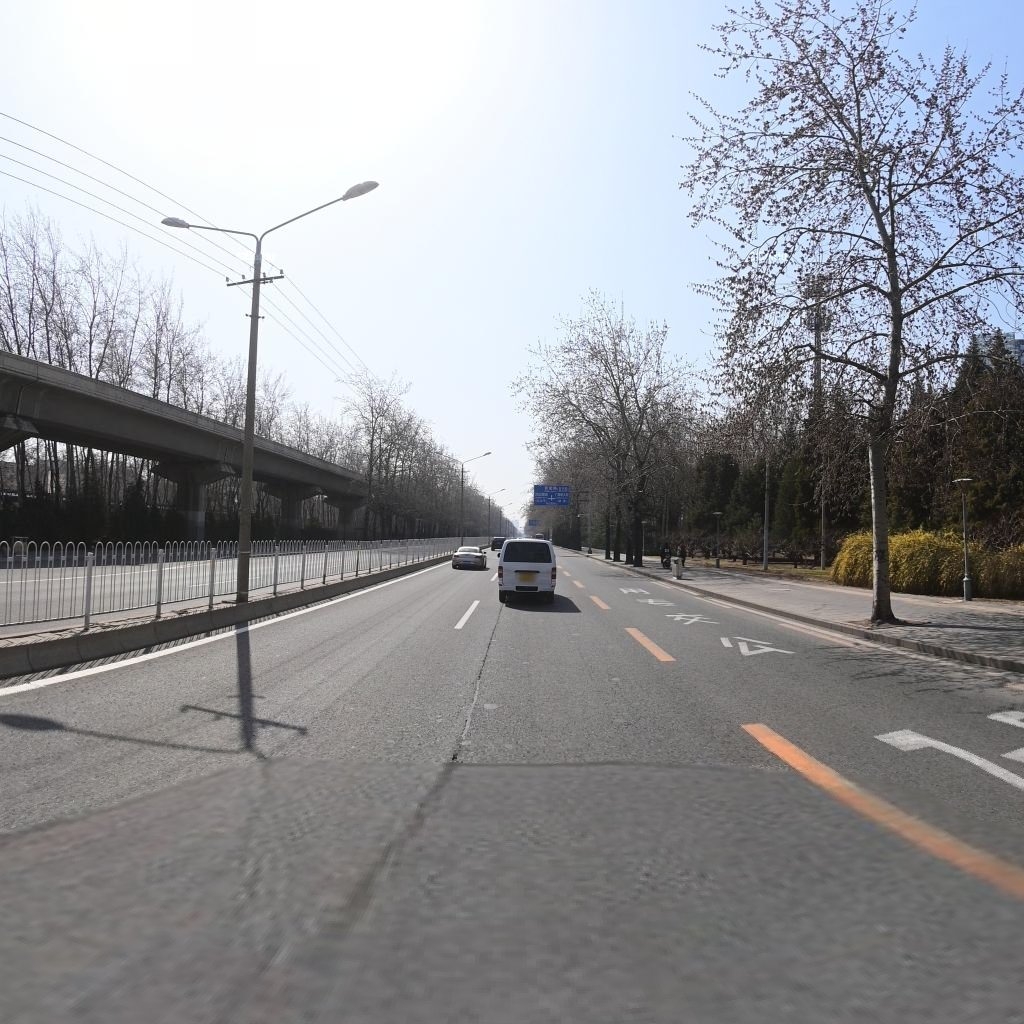
Region: Chaoyang
Road damage annotations: longitudinal crack